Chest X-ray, AP view. Patient: 71 years old, sex M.
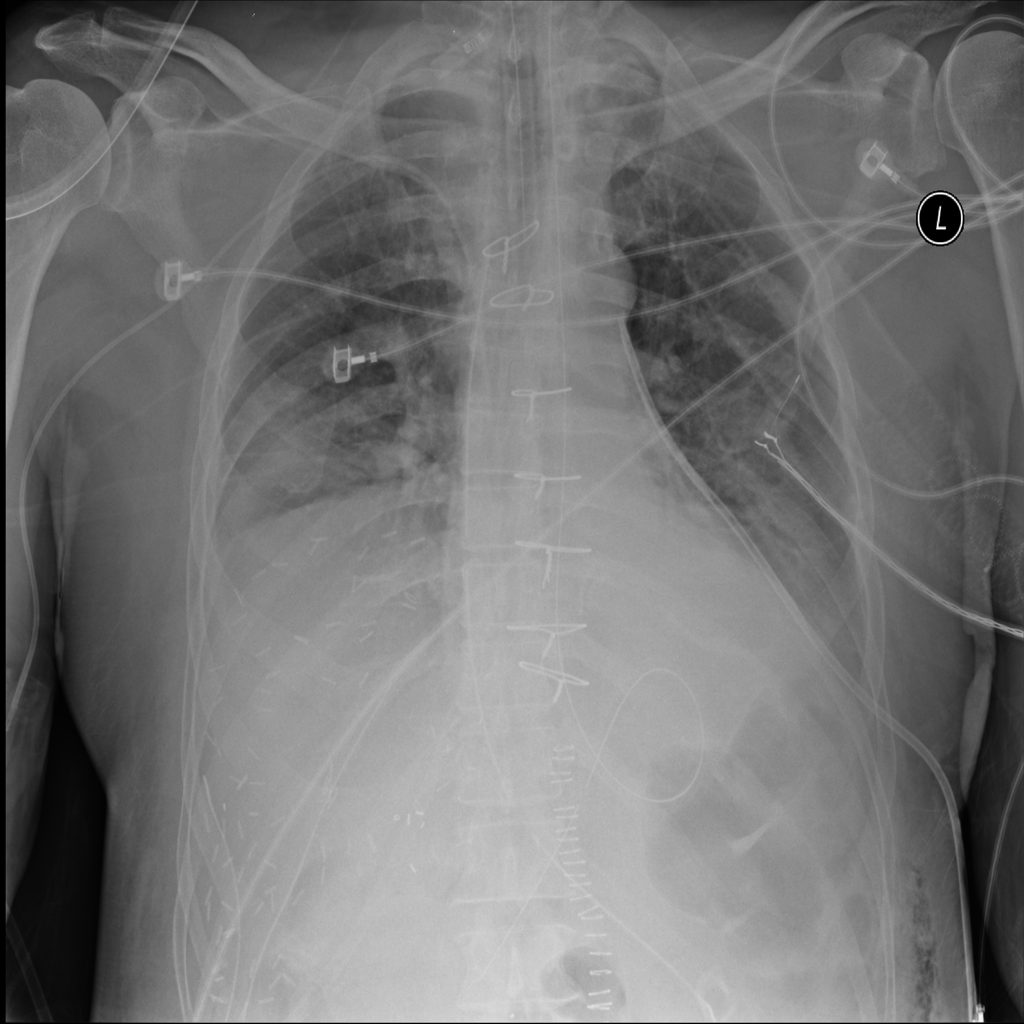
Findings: Atelectasis, Consolidation